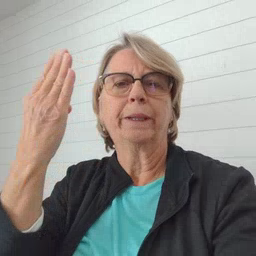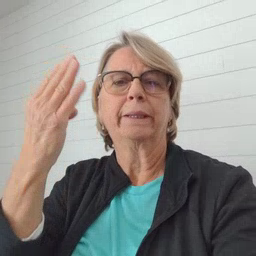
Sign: open